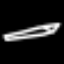
Label: pencil